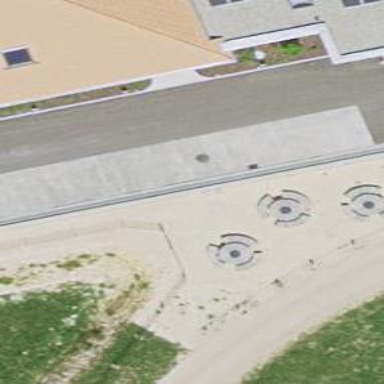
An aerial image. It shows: Picnic table located in leisure land area.